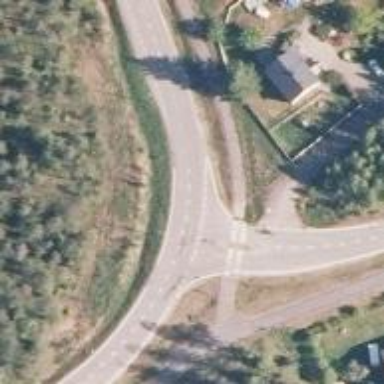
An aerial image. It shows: Uncontrolled road crossing.